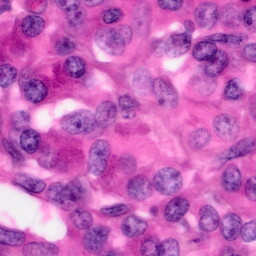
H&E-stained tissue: Pancreatic